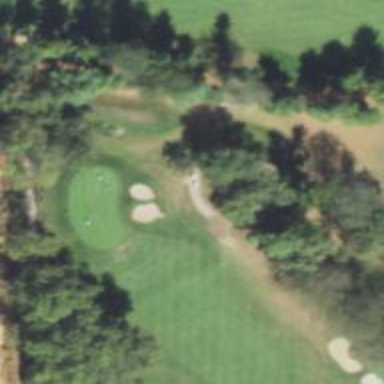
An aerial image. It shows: Pathway for golfing.